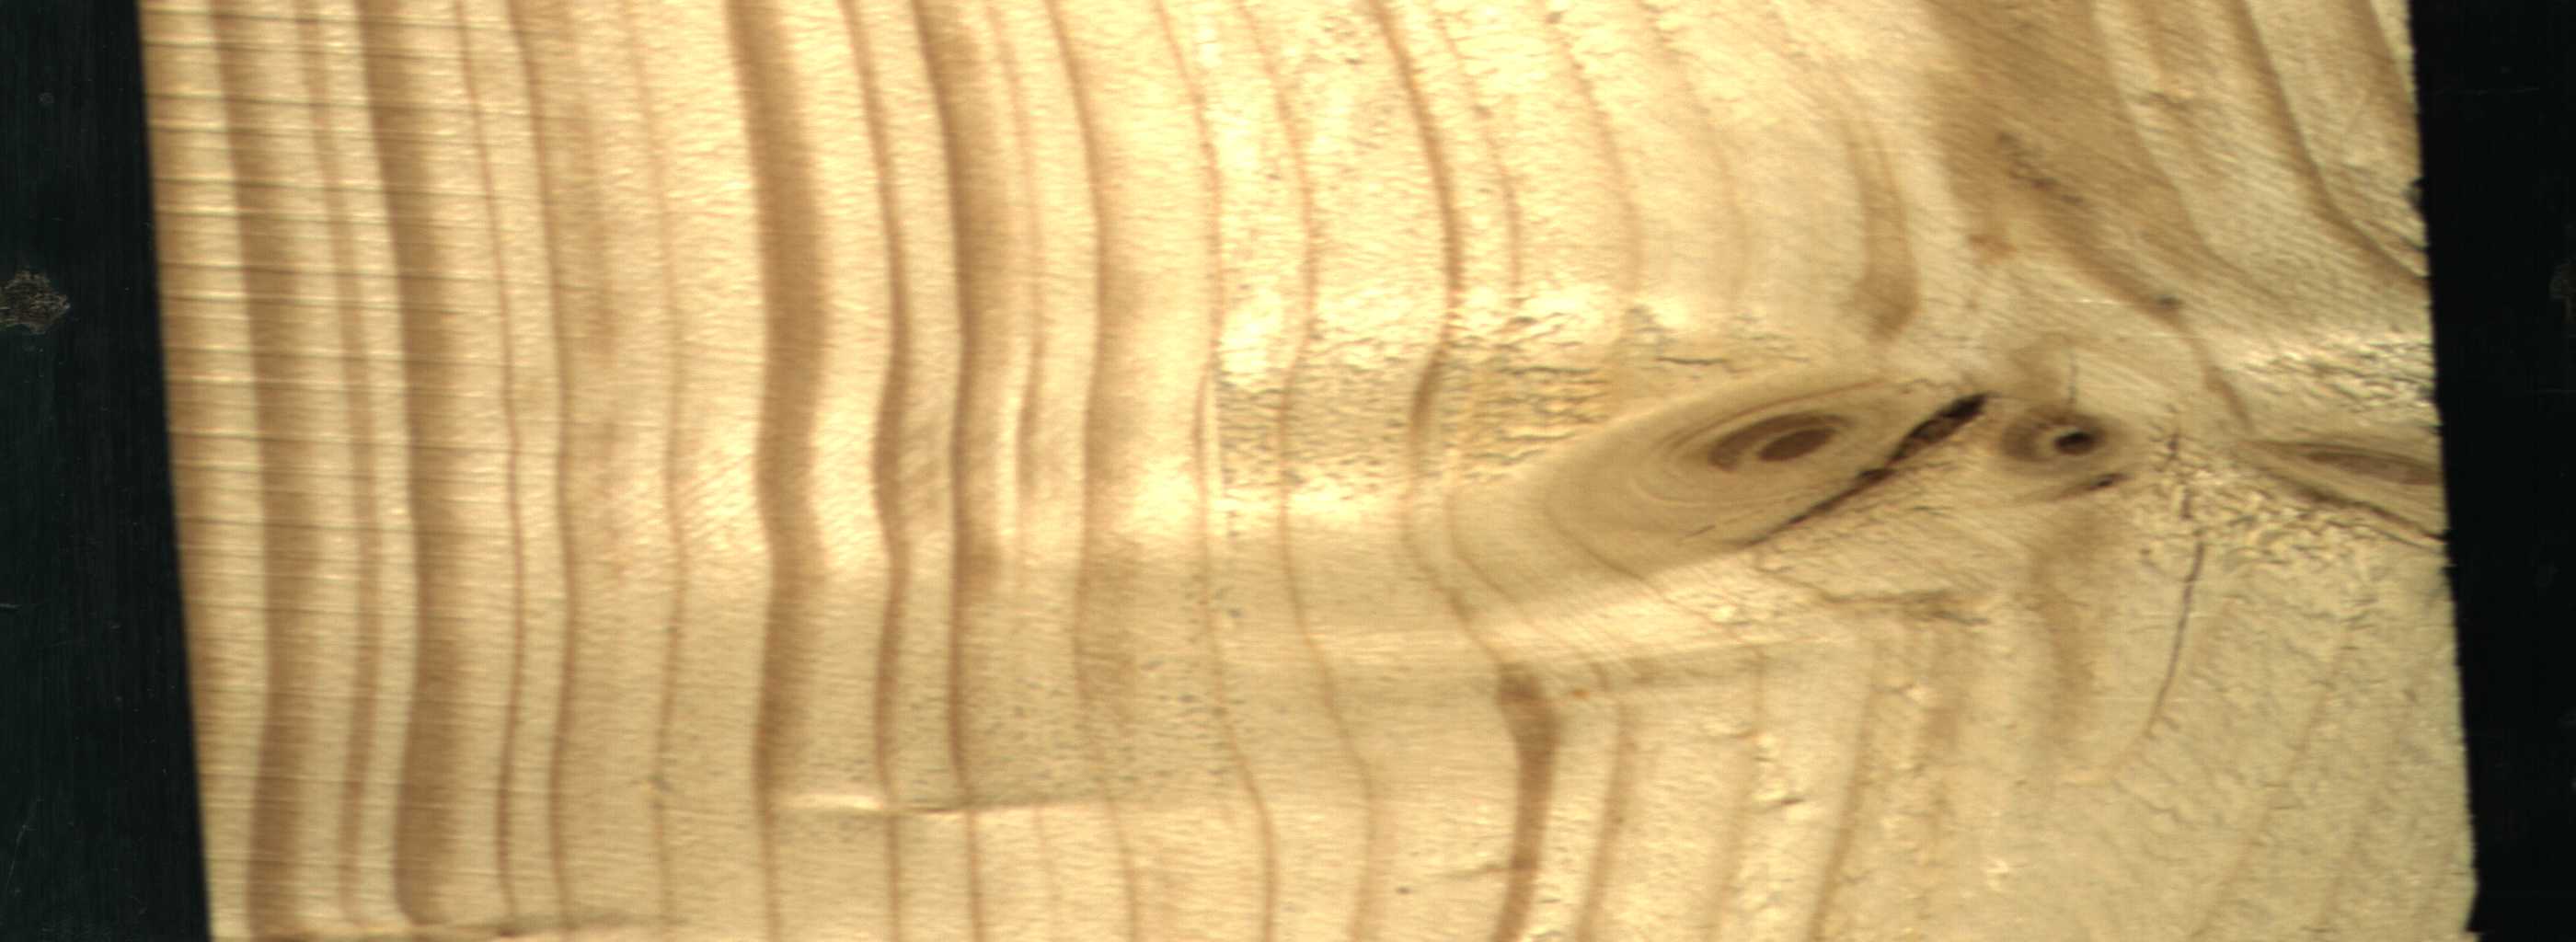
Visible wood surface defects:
resin
Live_Knot
Live_Knot
Live_Knot